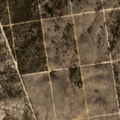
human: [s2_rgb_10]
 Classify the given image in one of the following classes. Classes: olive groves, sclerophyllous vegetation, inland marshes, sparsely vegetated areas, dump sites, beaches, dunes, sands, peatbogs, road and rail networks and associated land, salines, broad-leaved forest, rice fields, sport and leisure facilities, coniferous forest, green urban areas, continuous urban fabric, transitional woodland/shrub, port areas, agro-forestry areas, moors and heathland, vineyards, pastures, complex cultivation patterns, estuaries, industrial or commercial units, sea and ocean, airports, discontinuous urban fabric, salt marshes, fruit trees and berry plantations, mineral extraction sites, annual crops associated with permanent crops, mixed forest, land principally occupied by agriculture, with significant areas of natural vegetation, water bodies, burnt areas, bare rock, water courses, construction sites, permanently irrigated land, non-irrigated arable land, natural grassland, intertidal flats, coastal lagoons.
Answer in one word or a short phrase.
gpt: coniferous forest, mixed forest, transitional woodland/shrub